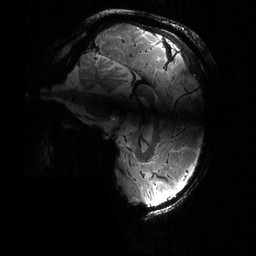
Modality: T2starw
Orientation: sagittal
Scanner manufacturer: siemens
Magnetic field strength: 6.98 T
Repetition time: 3.7 s
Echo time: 0.016 s